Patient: sex M, age 29
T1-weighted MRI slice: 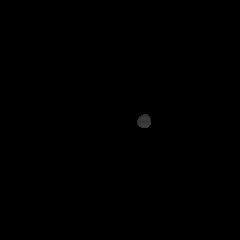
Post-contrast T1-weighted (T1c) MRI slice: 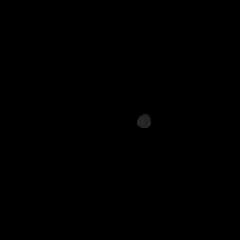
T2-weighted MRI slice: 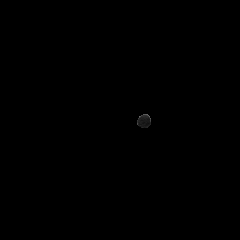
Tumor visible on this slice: no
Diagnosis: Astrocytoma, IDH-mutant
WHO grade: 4